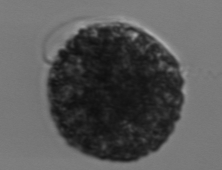
Label: Vicicitus_globosus